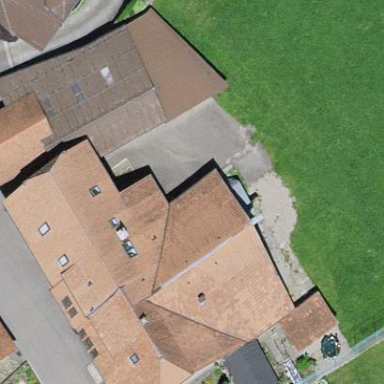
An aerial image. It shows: Farm building.